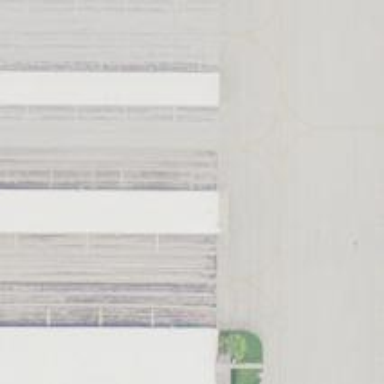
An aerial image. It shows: View of taxiway at the airport.